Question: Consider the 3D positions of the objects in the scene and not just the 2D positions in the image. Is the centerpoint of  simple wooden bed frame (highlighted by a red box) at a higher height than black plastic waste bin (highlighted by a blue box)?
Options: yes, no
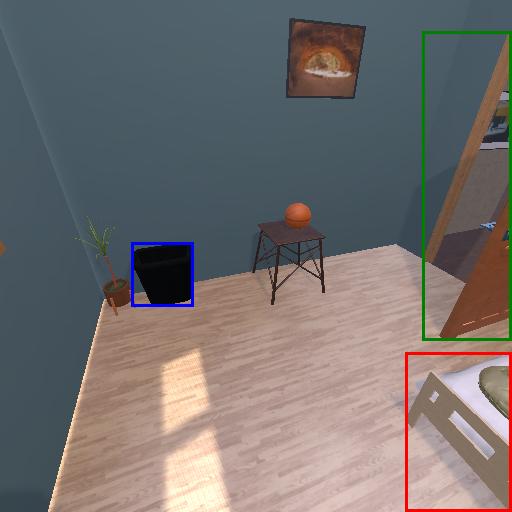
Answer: yes